Here is the wavelet time-frequency representation (scalogram) of a rolling-element bearing's vibration measurement. What is the most likely bearing condition (normal, inner_race, outer_race, ball)?
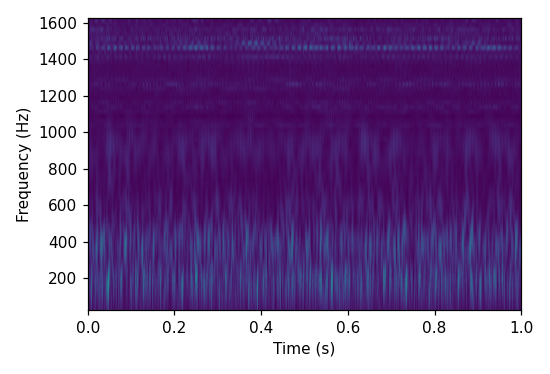
Answer: ball